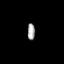
Tissue: prostate
Cell type: Myeloid cells
Senescence score: 0.6861
Nuclear area (px): 124
Mean DAPI intensity: 162.629